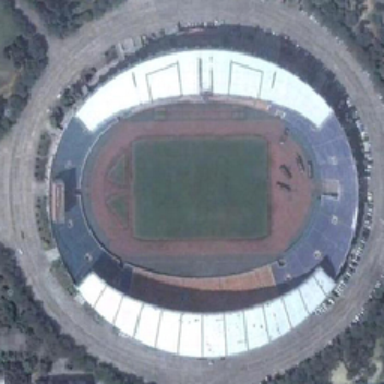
Many trees are planted outside the round gym .